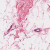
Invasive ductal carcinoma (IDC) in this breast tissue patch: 0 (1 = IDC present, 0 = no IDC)